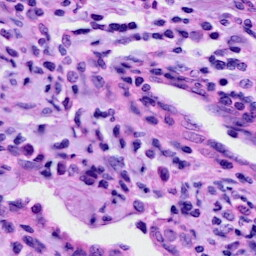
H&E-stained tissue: Cervix